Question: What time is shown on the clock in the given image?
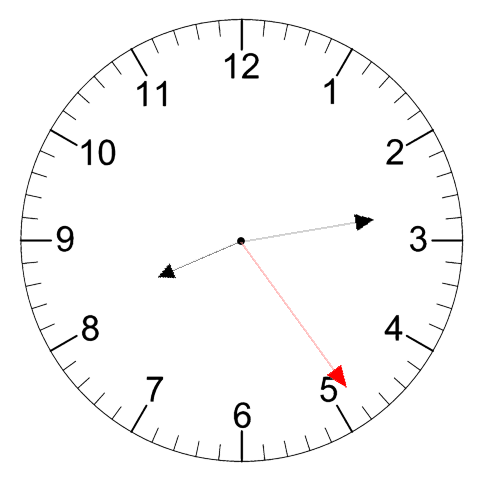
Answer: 08:13:24